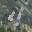
Label: 4